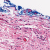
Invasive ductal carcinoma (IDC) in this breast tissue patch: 0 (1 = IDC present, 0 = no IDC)